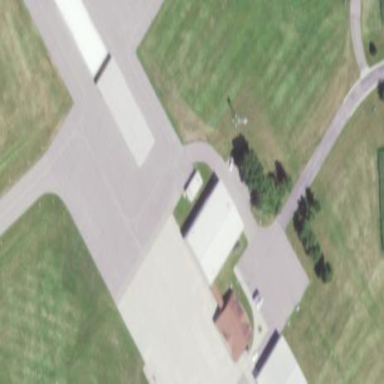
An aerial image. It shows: Paved apron at the airport.